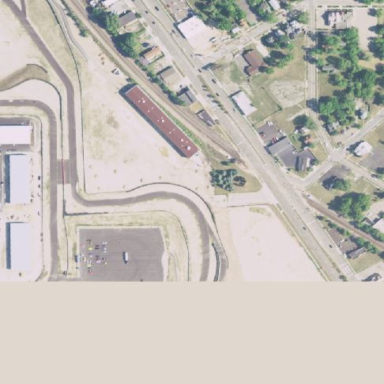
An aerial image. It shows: Raceway for motor sports.